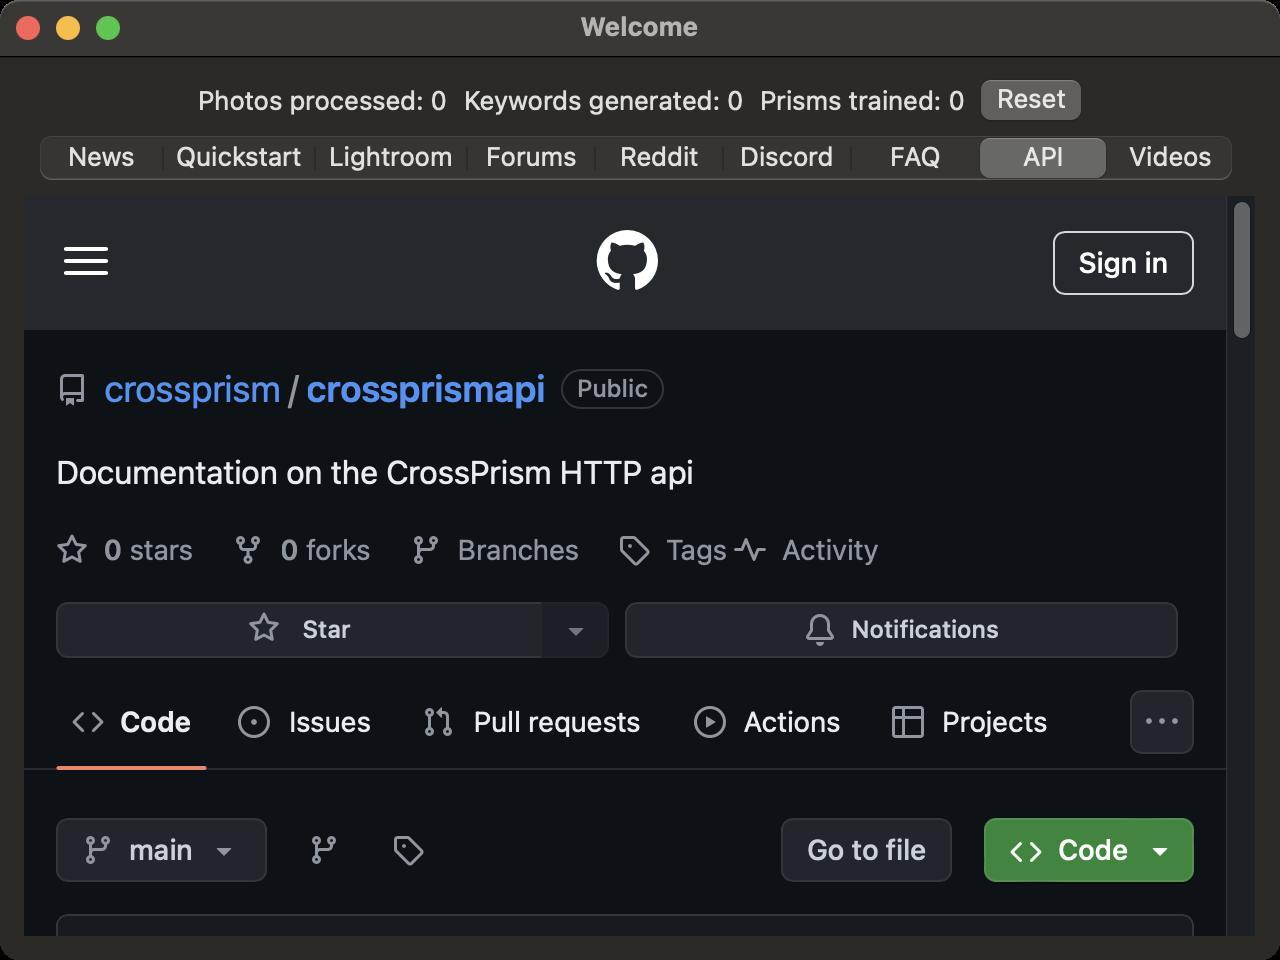
Accessibility tree:
{"name": "Welcome", "role": "AXWindow", "description": null, "role_description": "standard window", "value": null, "position": "544.00;295.00", "size": "640;480", "children": [{"name": null, "role": "AXGroup", "description": null, "role_description": "group", "value": null, "position": "0.00;0.00", "size": "640;480", "children": [{"name": null, "role": "AXStaticText", "description": null, "role_description": "text", "value": "Photos processed: 0", "position": "99.00;42.00", "size": "125;16", "children": []}, {"name": null, "role": "AXStaticText", "description": null, "role_description": "text", "value": "Keywords generated: 0", "position": "232.00;42.00", "size": "140;16", "children": []}, {"name": null, "role": "AXStaticText", "description": null, "role_description": "text", "value": "Prisms trained: 0", "position": "380.00;42.00", "size": "102;16", "children": []}, {"name": null, "role": "AXButton", "description": "Reset", "role_description": "button", "value": null, "position": "498.50;41.00", "size": "34;16", "children": []}, {"name": null, "role": "AXRadioGroup", "description": null, "role_description": "radio group", "value": "{\n    \"name\": null,\n    \"role\": \"AXRadioButton\",\n    \"description\": \"API\",\n    \"role_description\": \"radio button\",\n    \"value\": 1,\n    \"position\": \"490.00;67.00\",\n    \"size\": \"64;24\",\n    \"children\": []\n}", "position": "20.00;68.00", "size": "600;22", "children": [{"name": null, "role": "AXRadioButton", "description": "News", "role_description": "radio button", "value": 0, "position": "18.00;67.00", "size": "64;24", "children": []}, {"name": null, "role": "AXRadioButton", "description": "Quickstart", "role_description": "radio button", "value": 0, "position": "82.00;67.00", "size": "76;24", "children": []}, {"name": null, "role": "AXRadioButton", "description": "Lightroom", "role_description": "radio button", "value": 0, "position": "158.00;67.00", "size": "76;24", "children": []}, {"name": null, "role": "AXRadioButton", "description": "Forums", "role_description": "radio button", "value": 0, "position": "234.00;67.00", "size": "64;24", "children": []}, {"name": null, "role": "AXRadioButton", "description": "Reddit", "role_description": "radio button", "value": 0, "position": "298.00;67.00", "size": "64;24", "children": []}, {"name": null, "role": "AXRadioButton", "description": "Discord", "role_description": "radio button", "value": 0, "position": "362.00;67.00", "size": "64;24", "children": []}, {"name": null, "role": "AXRadioButton", "description": "FAQ", "role_description": "radio button", "value": 0, "position": "426.00;67.00", "size": "64;24", "children": []}, {"name": null, "role": "AXRadioButton", "description": "API", "role_description": "radio button", "value": 1, "position": "490.00;67.00", "size": "64;24", "children": []}, {"name": null, "role": "AXRadioButton", "description": "Videos", "role_description": "radio button", "value": 0, "position": "554.00;67.00", "size": "64;24", "children": []}]}, {"name": null, "role": "AXGroup", "description": null, "role_description": "group", "value": null, "position": "12.00;98.00", "size": "616;370", "children": [{"name": null, "role": "AXGroup", "description": null, "role_description": "group", "value": null, "position": "12.00;98.00", "size": "616;370", "children": [{"name": "", "role": "AXScrollArea", "description": "", "role_description": "scroll area", "value": "", "position": "12.00;98.00", "size": "616;370", "children": [{"name": "", "role": "AXWebArea", "description": "GitHub - crossprism/crossprismapi: Documentation on the CrossPrism HTTP api", "role_description": "HTML content", "value": "", "position": "12.00;98.00", "size": "601;1915", "children": [{"name": "Skip_to_content", "role": "AXLink", "description": "", "role_description": "link", "value": "", "position": "12.00;98.00", "size": "1;1", "children": [{"name": "", "role": "AXStaticText", "description": "", "role_description": "text", "value": "Skip to content", "position": "12.00;100.00", "size": "9;269", "children": []}]}, {"name": "", "role": "AXGroup", "description": "", "role_description": "group", "value": "", "position": "12.00;98.00", "size": "0;0", "children": []}, {"name": "", "role": "AXGroup", "description": "", "role_description": "banner", "value": "", "position": "0.00;98.00", "size": "613;370", "children": [{"name": "Navigation_Menu", "role": "AXHeading", "description": "", "role_description": "heading", "value": 2, "position": "12.00;114.00", "size": "1;1", "children": [{"name": "", "role": "AXStaticText", "description": "", "role_description": "text", "value": "Navigation Menu", "position": "12.00;118.00", "size": "118;64", "children": []}]}, {"name": "", "role": "AXGroup", "description": "", "role_description": "group", "value": "", "position": "28.00;115.00", "size": "269;33", "children": [{"name": "", "role": "AXButton", "description": "Toggle navigation", "role_description": "button", "value": "", "position": "28.00;115.00", "size": "30;31", "children": []}]}, {"name": "", "role": "AXLink", "description": "Homepage", "role_description": "link", "value": "", "position": "296.00;114.00", "size": "33;35", "children": []}, {"name": "", "role": "AXGroup", "description": "", "role_description": "group", "value": "", "position": "328.00;115.00", "size": "269;33", "children": [{"name": "Sign_in", "role": "AXLink", "description": "", "role_description": "link", "value": "", "position": "526.00;115.00", "size": "71;33", "children": [{"name": "", "role": "AXStaticText", "description": "", "role_description": "text", "value": "Sign in", "position": "539.00;122.00", "size": "45;18", "children": []}]}]}]}, {"name": "", "role": "AXGroup", "description": "", "role_description": "group", "value": "", "position": "12.00;165.00", "size": "1;1", "children": []}, {"name": "", "role": "AXGroup", "description": "", "role_description": "group", "value": "", "position": "12.00;98.00", "size": "0;0", "children": []}, {"name": "", "role": "AXGroup", "description": "", "role_description": "main", "value": "", "position": "12.00;165.00", "size": "601;1690", "children": [{"name": "crossprism", "role": "AXLink", "description": "", "role_description": "link", "value": "", "position": "52.00;184.00", "size": "89;21", "children": [{"name": "", "role": "AXStaticText", "description": "", "role_description": "text", "value": "crossprism", "position": "52.00;184.00", "size": "89;21", "children": []}]}, {"name": "", "role": "AXStaticText", "description": "", "role_description": "text", "value": "/", "position": "144.00;184.00", "size": "6;21", "children": []}, {"name": "crossprismapi", "role": "AXLink", "description": "", "role_description": "link", "value": "", "position": "153.00;184.00", "size": "120;21", "children": [{"name": "", "role": "AXStaticText", "description": "", "role_description": "text", "value": "crossprismapi", "position": "153.00;184.00", "size": "120;21", "children": []}]}, {"name": "", "role": "AXStaticText", "description": "", "role_description": "text", "value": "Public", "position": "288.00;186.00", "size": "37;16", "children": []}, {"name": "", "role": "AXGroup", "description": "", "role_description": "group", "value": "", "position": "12.00;98.00", "size": "0;0", "children": []}, {"name": "", "role": "AXGroup", "description": "", "role_description": "group", "value": "", "position": "28.00;224.00", "size": "569;24", "children": [{"name": "", "role": "AXStaticText", "description": "", "role_description": "text", "value": "Documentation on the CrossPrism HTTP api", "position": "28.00;227.00", "size": "319;18", "children": []}]}, {"name": "", "role": "AXGroup", "description": "", "role_description": "group", "value": "", "position": "28.00;264.00", "size": "569;21", "children": [{"name": "0_stars", "role": "AXLink", "description": "", "role_description": "link", "value": "", "position": "28.00;266.00", "size": "73;17", "children": [{"name": "", "role": "AXStaticText", "description": "", "role_description": "text", "value": "0", "position": "51.00;266.00", "size": "10;17", "children": []}, {"name": "", "role": "AXStaticText", "description": "", "role_description": "text", "value": " stars ", "position": "60.00;266.00", "size": "41;17", "children": []}]}, {"name": "0_forks", "role": "AXLink", "description": "", "role_description": "link", "value": "", "position": "116.00;266.00", "size": "73;17", "children": [{"name": "", "role": "AXStaticText", "description": "", "role_description": "text", "value": "0", "position": "140.00;266.00", "size": "10;17", "children": []}, {"name": "", "role": "AXStaticText", "description": "", "role_description": "text", "value": " forks ", "position": "149.00;266.00", "size": "41;17", "children": []}]}, {"name": "Branches", "role": "AXLink", "description": "", "role_description": "link", "value": "", "position": "205.00;264.00", "size": "85;21", "children": [{"name": "", "role": "AXStaticText", "description": "", "role_description": "text", "value": "Branches", "position": "228.00;266.00", "size": "62;17", "children": []}]}, {"name": "Tags", "role": "AXLink", "description": "", "role_description": "link", "value": "", "position": "309.00;264.00", "size": "55;21", "children": [{"name": "", "role": "AXStaticText", "description": "", "role_description": "text", "value": "Tags", "position": "333.00;266.00", "size": "31;17", "children": []}]}, {"name": "Activity", "role": "AXLink", "description": "", "role_description": "link", "value": "", "position": "367.00;264.00", "size": "73;21", "children": [{"name": "", "role": "AXStaticText", "description": "", "role_description": "text", "value": "Activity", "position": "391.00;266.00", "size": "49;17", "children": []}]}]}, {"name": "", "role": "AXLink", "description": "You must be signed in to star a repository", "role_description": "link", "value": "", "position": "28.00;301.00", "size": "243;28", "children": [{"name": "", "role": "AXStaticText", "description": "", "role_description": "text", "value": " Star", "position": "148.00;307.00", "size": "28;15", "children": []}]}, {"name": "", "role": "AXButton", "description": "You must be signed in to add this repository to a list", "role_description": "button", "value": "", "position": "270.00;301.00", "size": "35;28", "children": []}, {"name": "", "role": "AXLink", "description": "You must be signed in to change notification settings", "role_description": "link", "value": "", "position": "312.00;301.00", "size": "277;28", "children": [{"name": "", "role": "AXStaticText", "description": "", "role_description": "text", "value": "Notifications", "position": "425.00;307.00", "size": "75;15", "children": []}]}, {"name": "", "role": "AXGroup", "description": "Repository", "role_description": "navigation", "value": "", "position": "12.00;337.00", "size": "601;48", "children": [{"name": "", "role": "AXList", "description": "", "role_description": "content list", "value": "", "position": "28.00;337.00", "size": "712;48", "children": [{"name": "", "role": "AXGroup", "description": "", "role_description": "group", "value": "", "position": "28.00;337.00", "size": "76;48", "children": [{"name": "Code", "role": "AXLink", "description": "", "role_description": "link", "value": "", "position": "28.00;337.00", "size": "76;48", "children": [{"name": "", "role": "AXStaticText", "description": "", "role_description": "text", "value": "Code", "position": "60.00;352.00", "size": "36;17", "children": []}]}]}, {"name": "", "role": "AXGroup", "description": "", "role_description": "group", "value": "", "position": "111.00;337.00", "size": "84;48", "children": [{"name": "Issues", "role": "AXLink", "description": "", "role_description": "link", "value": "", "position": "111.00;337.00", "size": "84;48", "children": [{"name": "", "role": "AXStaticText", "description": "", "role_description": "text", "value": "Issues", "position": "144.00;352.00", "size": "42;17", "children": []}]}]}, {"name": "", "role": "AXGroup", "description": "", "role_description": "group", "value": "", "position": "202.00;337.00", "size": "129;48", "children": [{"name": "Pull_requests", "role": "AXLink", "description": "", "role_description": "link", "value": "", "position": "202.00;337.00", "size": "129;48", "children": [{"name": "", "role": "AXStaticText", "description": "", "role_description": "text", "value": "Pull requests", "position": "236.00;352.00", "size": "85;17", "children": []}]}]}, {"name": "", "role": "AXGroup", "description": "", "role_description": "group", "value": "", "position": "338.00;337.00", "size": "92;48", "children": [{"name": "Actions", "role": "AXLink", "description": "", "role_description": "link", "value": "", "position": "338.00;337.00", "size": "92;48", "children": [{"name": "", "role": "AXStaticText", "description": "", "role_description": "text", "value": "Actions", "position": "371.00;352.00", "size": "50;17", "children": []}]}]}, {"name": "", "role": "AXGroup", "description": "", "role_description": "group", "value": "", "position": "437.00;337.00", "size": "97;48", "children": [{"name": "Projects", "role": "AXLink", "description": "", "role_description": "link", "value": "", "position": "437.00;337.00", "size": "97;48", "children": [{"name": "", "role": "AXStaticText", "description": "", "role_description": "text", "value": "Projects", "position": "471.00;352.00", "size": "53;17", "children": []}]}]}, {"name": "", "role": "AXGroup", "description": "", "role_description": "group", "value": "", "position": "541.00;337.00", "size": "97;48", "children": []}, {"name": "", "role": "AXGroup", "description": "", "role_description": "group", "value": "", "position": "645.00;337.00", "size": "95;48", "children": []}]}, {"name": "", "role": "AXPopUpButton", "description": "Additional navigation options", "role_description": "pop up button", "value": "", "position": "565.00;337.00", "size": "32;48", "children": []}]}, {"name": "crossprism/crossprismapi", "role": "AXHeading", "description": "", "role_description": "heading", "value": 1, "position": "12.00;385.00", "size": "1;1", "children": [{"name": "", "role": "AXStaticText", "description": "", "role_description": "text", "value": "crossprism/crossprismapi", "position": "12.00;390.00", "size": "376;38", "children": []}]}, {"name": "", "role": "AXPopUpButton", "description": "main branch", "role_description": "pop up button", "value": "", "position": "28.00;409.00", "size": "106;32", "children": []}, {"name": "", "role": "AXLink", "description": "Go to Branches page", "role_description": "link", "value": "", "position": "141.00;409.00", "size": "43;32", "children": []}, {"name": "", "role": "AXLink", "description": "Go to Tags page", "role_description": "link", "value": "", "position": "183.00;409.00", "size": "43;32", "children": []}, {"name": "Go_to_file", "role": "AXButton", "description": "", "role_description": "button", "value": "", "position": "390.00;409.00", "size": "87;32", "children": []}, {"name": "", "role": "AXGroup", "description": "", "role_description": "group", "value": "", "position": "12.00;98.00", "size": "0;0", "children": []}, {"name": "Code", "role": "AXPopUpButton", "description": "", "role_description": "pop up button", "value": "", "position": "492.00;409.00", "size": "106;32", "children": []}, {"name": "Folders_and_files", "role": "AXHeading", "description": "", "role_description": "heading", "value": 2, "position": "28.00;457.00", "size": "1;1", "children": [{"name": "", "role": "AXStaticText", "description": "", "role_description": "text", "value": "Folders and files", "position": "28.00;462.00", "size": "108;134", "children": []}]}, {"name": "", "role": "AXTable", "description": "Folders and files", "role_description": "table", "value": "", "position": "28.00;457.00", "size": "569;177", "children": [{"name": "", "role": "AXRow", "description": "", "role_description": "row", "value": "", "position": "12.00;98.00", "size": "0;0", "children": [{"name": "", "role": "AXCell", "description": "", "role_description": "cell", "value": "", "position": "12.00;98.00", "size": "0;0", "children": [{"name": "", "role": "AXStaticText", "description": "", "role_description": "text", "value": "Name", "position": "12.00;98.00", "size": "0;0", "children": []}]}, {"name": "", "role": "AXCell", "description": "", "role_description": "cell", "value": "", "position": "12.00;98.00", "size": "0;0", "children": [{"name": "", "role": "AXGroup", "description": "", "role_description": "group", "value": "", "position": "12.00;98.00", "size": "0;0", "children": [{"name": "", "role": "AXStaticText", "description": "", "role_description": "text", "value": "Last commit message", "position": "12.00;98.00", "size": "0;0", "children": []}]}]}, {"name": "", "role": "AXCell", "description": "", "role_description": "cell", "value": "", "position": "12.00;98.00", "size": "0;0", "children": [{"name": "", "role": "AXGroup", "description": "", "role_description": "group", "value": "", "position": "12.00;98.00", "size": "0;0", "children": [{"name": "", "role": "AXStaticText", "description": "", "role_description": "text", "value": "Last commit date", "position": "12.00;98.00", "size": "0;0", "children": []}]}]}]}, {"name": "", "role": "AXRow", "description": "", "role_description": "row", "value": "", "position": "29.00;458.00", "size": "567;52", "children": [{"name": "", "role": "AXCell", "description": "", "role_description": "cell", "value": "", "position": "29.00;458.00", "size": "567;52", "children": [{"name": "Latest_commit", "role": "AXHeading", "description": "", "role_description": "heading", "value": 2, "position": "41.00;483.00", "size": "1;2", "children": [{"name": "", "role": "AXStaticText", "description": "", "role_description": "text", "value": "Latest commit", "position": "41.00;488.00", "size": "110;87", "children": []}]}, {"name": "eshiehz", "role": "AXLink", "description": "", "role_description": "link", "value": "", "position": "41.00;473.00", "size": "29;23", "children": [{"name": "", "role": "AXImage", "description": "eshiehz", "role_description": "image", "value": "", "position": "42.00;475.00", "size": "20;21", "children": []}]}, {"name": "", "role": "AXLink", "description": "commits by eshiehz", "role_description": "link", "value": "", "position": "70.00;473.00", "size": "52;22", "children": [{"name": "", "role": "AXStaticText", "description": "", "role_description": "text", "value": "eshiehz", "position": "70.00;475.00", "size": "53;18", "children": []}]}, {"name": "Update_README.md", "role": "AXLink", "description": "", "role_description": "link", "value": "", "position": "130.00;475.00", "size": "133;18", "children": [{"name": "", "role": "AXStaticText", "description": "", "role_description": "text", "value": "Update README.md", "position": "130.00;475.00", "size": "133;18", "children": []}]}, {"name": "", "role": "AXLink", "description": "Commit 2292645", "role_description": "link", "value": "", "position": "401.00;475.00", "size": "53;18", "children": [{"name": "", "role": "AXStaticText", "description": "", "role_description": "text", "value": "2292645", "position": "401.00;476.00", "size": "54;15", "children": []}]}, {"name": "", "role": "AXStaticText", "description": "", "role_description": "text", "value": " · ", "position": "454.00;476.00", "size": "11;15", "children": []}, {"name": "", "role": "AXStaticText", "description": "", "role_description": "text", "value": "9 months ago", "position": "464.00;476.00", "size": "78;15", "children": []}, {"name": "History", "role": "AXHeading", "description": "", "role_description": "heading", "value": 2, "position": "550.00;470.00", "size": "1;1", "children": [{"name": "", "role": "AXStaticText", "description": "", "role_description": "text", "value": "History", "position": "550.00;475.00", "size": "106;38", "children": []}]}, {"name": "", "role": "AXGroup", "description": "4 Commits", "role_description": "tooltip", "value": "", "position": "550.00;470.00", "size": "34;28", "children": [{"name": "", "role": "AXLink", "description": "", "role_description": "link", "value": "", "position": "550.00;470.00", "size": "34;28", "children": []}]}]}]}, {"name": "", "role": "AXRow", "description": "", "role_description": "row", "value": "", "position": "29.00;510.00", "size": "567;41", "children": [{"name": "", "role": "AXCell", "description": "", "role_description": "cell", "value": "", "position": "29.00;510.00", "size": "227;41", "children": [{"name": "", "role": "AXGroup", "description": "", "role_description": "group", "value": "", "position": "71.00;520.00", "size": "82;22", "children": [{"name": "", "role": "AXGroup", "description": "", "role_description": "group", "value": "", "position": "71.00;520.00", "size": "82;22", "children": [{"name": "", "role": "AXLink", "description": "README.md, (File)", "role_description": "link", "value": "", "position": "71.00;522.00", "size": "82;18", "children": [{"name": "", "role": "AXStaticText", "description": "", "role_description": "text", "value": "README.md", "position": "71.00;522.00", "size": "82;18", "children": []}]}]}]}]}, {"name": "", "role": "AXCell", "description": "", "role_description": "cell", "value": "", "position": "255.00;510.00", "size": "205;41", "children": [{"name": "", "role": "AXGroup", "description": "", "role_description": "group", "value": "", "position": "271.00;520.00", "size": "189;22", "children": [{"name": "Update_README.md", "role": "AXLink", "description": "", "role_description": "link", "value": "", "position": "271.00;522.00", "size": "134;18", "children": [{"name": "", "role": "AXStaticText", "description": "", "role_description": "text", "value": "Update README.md", "position": "271.00;522.00", "size": "134;18", "children": []}]}]}]}, {"name": "", "role": "AXCell", "description": "", "role_description": "cell", "value": "", "position": "460.00;510.00", "size": "136;41", "children": [{"name": "", "role": "AXGroup", "description": "", "role_description": "group", "value": "", "position": "476.00;520.00", "size": "120;22", "children": [{"name": "", "role": "AXStaticText", "description": "", "role_description": "text", "value": "9 months ago", "position": "491.00;522.00", "size": "89;18", "children": []}]}]}]}, {"name": "", "role": "AXRow", "description": "", "role_description": "row", "value": "", "position": "29.00;551.00", "size": "567;41", "children": [{"name": "", "role": "AXCell", "description": "", "role_description": "cell", "value": "", "position": "29.00;551.00", "size": "227;41", "children": [{"name": "", "role": "AXGroup", "description": "", "role_description": "group", "value": "", "position": "71.00;561.00", "size": "66;22", "children": [{"name": "", "role": "AXGroup", "description": "", "role_description": "group", "value": "", "position": "71.00;561.00", "size": "66;22", "children": [{"name": "", "role": "AXLink", "description": "sample.py, (File)", "role_description": "link", "value": "", "position": "71.00;563.00", "size": "66;18", "children": [{"name": "", "role": "AXStaticText", "description": "", "role_description": "text", "value": "sample.py", "position": "71.00;563.00", "size": "66;18", "children": []}]}]}]}]}, {"name": "", "role": "AXCell", "description": "", "role_description": "cell", "value": "", "position": "255.00;551.00", "size": "205;41", "children": [{"name": "", "role": "AXGroup", "description": "", "role_description": "group", "value": "", "position": "271.00;561.00", "size": "189;22", "children": [{"name": "Add_sample_script", "role": "AXLink", "description": "", "role_description": "link", "value": "", "position": "271.00;563.00", "size": "118;18", "children": [{"name": "", "role": "AXStaticText", "description": "", "role_description": "text", "value": "Add sample script", "position": "271.00;563.00", "size": "118;18", "children": []}]}]}]}, {"name": "", "role": "AXCell", "description": "", "role_description": "cell", "value": "", "position": "460.00;551.00", "size": "136;41", "children": [{"name": "", "role": "AXGroup", "description": "", "role_description": "group", "value": "", "position": "476.00;561.00", "size": "120;22", "children": [{"name": "", "role": "AXStaticText", "description": "", "role_description": "text", "value": "9 months ago", "position": "491.00;563.00", "size": "89;18", "children": []}]}]}]}, {"name": "", "role": "AXRow", "description": "", "role_description": "row", "value": "", "position": "29.00;592.00", "size": "567;41", "children": [{"name": "", "role": "AXCell", "description": "", "role_description": "cell", "value": "", "position": "29.00;592.00", "size": "227;41", "children": [{"name": "", "role": "AXGroup", "description": "", "role_description": "group", "value": "", "position": "71.00;602.00", "size": "49;22", "children": [{"name": "", "role": "AXGroup", "description": "", "role_description": "group", "value": "", "position": "71.00;602.00", "size": "49;22", "children": [{"name": "", "role": "AXLink", "description": "test.jpg, (File)", "role_description": "link", "value": "", "position": "71.00;604.00", "size": "49;18", "children": [{"name": "", "role": "AXStaticText", "description": "", "role_description": "text", "value": "test.jpg", "position": "71.00;604.00", "size": "49;18", "children": []}]}]}]}]}, {"name": "", "role": "AXCell", "description": "", "role_description": "cell", "value": "", "position": "255.00;592.00", "size": "205;41", "children": [{"name": "", "role": "AXGroup", "description": "", "role_description": "group", "value": "", "position": "271.00;602.00", "size": "189;22", "children": [{"name": "Add_sample_script", "role": "AXLink", "description": "", "role_description": "link", "value": "", "position": "271.00;604.00", "size": "118;18", "children": [{"name": "", "role": "AXStaticText", "description": "", "role_description": "text", "value": "Add sample script", "position": "271.00;604.00", "size": "118;18", "children": []}]}]}]}, {"name": "", "role": "AXCell", "description": "", "role_description": "cell", "value": "", "position": "460.00;592.00", "size": "136;41", "children": [{"name": "", "role": "AXGroup", "description": "", "role_description": "group", "value": "", "position": "476.00;602.00", "size": "120;22", "children": [{"name": "", "role": "AXStaticText", "description": "", "role_description": "text", "value": "9 months ago", "position": "491.00;604.00", "size": "89;18", "children": []}]}]}]}, {"name": "", "role": "AXRow", "description": "", "role_description": "row", "value": "", "position": "29.00;458.00", "size": "567;10", "children": [{"name": "", "role": "AXCell", "description": "", "role_description": "cell", "value": "", "position": "29.00;458.00", "size": "567;10", "children": [{"name": "", "role": "AXGroup", "description": "", "role_description": "group", "value": "", "position": "29.00;458.00", "size": "567;10", "children": [{"name": "View_all_files", "role": "AXButton", "description": "", "role_description": "button", "value": "", "position": "29.00;458.00", "size": "567;10", "children": []}]}]}]}, {"name": "", "role": "AXColumn", "description": "", "role_description": "column", "value": "", "position": "29.00;458.00", "size": "567;175", "children": [{"name": "", "role": "AXCell", "description": "", "role_description": "cell", "value": "", "position": "12.00;98.00", "size": "0;0", "children": [{"name": "", "role": "AXStaticText", "description": "", "role_description": "text", "value": "Name", "position": "12.00;98.00", "size": "0;0", "children": []}]}, {"name": "", "role": "AXCell", "description": "", "role_description": "cell", "value": "", "position": "29.00;458.00", "size": "567;52", "children": [{"name": "Latest_commit", "role": "AXHeading", "description": "", "role_description": "heading", "value": 2, "position": "41.00;483.00", "size": "1;2", "children": [{"name": "", "role": "AXStaticText", "description": "", "role_description": "text", "value": "Latest commit", "position": "41.00;488.00", "size": "110;87", "children": []}]}, {"name": "eshiehz", "role": "AXLink", "description": "", "role_description": "link", "value": "", "position": "41.00;473.00", "size": "29;23", "children": [{"name": "", "role": "AXImage", "description": "eshiehz", "role_description": "image", "value": "", "position": "42.00;475.00", "size": "20;21", "children": []}]}, {"name": "", "role": "AXLink", "description": "commits by eshiehz", "role_description": "link", "value": "", "position": "70.00;473.00", "size": "52;22", "children": [{"name": "", "role": "AXStaticText", "description": "", "role_description": "text", "value": "eshiehz", "position": "70.00;475.00", "size": "53;18", "children": []}]}, {"name": "Update_README.md", "role": "AXLink", "description": "", "role_description": "link", "value": "", "position": "130.00;475.00", "size": "133;18", "children": [{"name": "", "role": "AXStaticText", "description": "", "role_description": "text", "value": "Update README.md", "position": "130.00;475.00", "size": "133;18", "children": []}]}, {"name": "", "role": "AXLink", "description": "Commit 2292645", "role_description": "link", "value": "", "position": "401.00;475.00", "size": "53;18", "children": [{"name": "", "role": "AXStaticText", "description": "", "role_description": "text", "value": "2292645", "position": "401.00;476.00", "size": "54;15", "children": []}]}, {"name": "", "role": "AXStaticText", "description": "", "role_description": "text", "value": " · ", "position": "454.00;476.00", "size": "11;15", "children": []}, {"name": "", "role": "AXStaticText", "description": "", "role_description": "text", "value": "9 months ago", "position": "464.00;476.00", "size": "78;15", "children": []}, {"name": "History", "role": "AXHeading", "description": "", "role_description": "heading", "value": 2, "position": "550.00;470.00", "size": "1;1", "children": [{"name": "", "role": "AXStaticText", "description": "", "role_description": "text", "value": "History", "position": "550.00;475.00", "size": "106;38", "children": []}]}, {"name": "", "role": "AXGroup", "description": "4 Commits", "role_description": "tooltip", "value": "", "position": "550.00;470.00", "size": "34;28", "children": [{"name": "", "role": "AXLink", "description": "", "role_description": "link", "value": "", "position": "550.00;470.00", "size": "34;28", "children": []}]}]}, {"name": "", "role": "AXCell", "description": "", "role_description": "cell", "value": "", "position": "29.00;510.00", "size": "227;41", "children": [{"name": "", "role": "AXGroup", "description": "", "role_description": "group", "value": "", "position": "71.00;520.00", "size": "82;22", "children": [{"name": "", "role": "AXGroup", "description": "", "role_description": "group", "value": "", "position": "71.00;520.00", "size": "82;22", "children": [{"name": "", "role": "AXLink", "description": "README.md, (File)", "role_description": "link", "value": "", "position": "71.00;522.00", "size": "82;18", "children": [{"name": "", "role": "AXStaticText", "description": "", "role_description": "text", "value": "README.md", "position": "71.00;522.00", "size": "82;18", "children": []}]}]}]}]}, {"name": "", "role": "AXCell", "description": "", "role_description": "cell", "value": "", "position": "29.00;551.00", "size": "227;41", "children": [{"name": "", "role": "AXGroup", "description": "", "role_description": "group", "value": "", "position": "71.00;561.00", "size": "66;22", "children": [{"name": "", "role": "AXGroup", "description": "", "role_description": "group", "value": "", "position": "71.00;561.00", "size": "66;22", "children": [{"name": "", "role": "AXLink", "description": "sample.py, (File)", "role_description": "link", "value": "", "position": "71.00;563.00", "size": "66;18", "children": [{"name": "", "role": "AXStaticText", "description": "", "role_description": "text", "value": "sample.py", "position": "71.00;563.00", "size": "66;18", "children": []}]}]}]}]}, {"name": "", "role": "AXCell", "description": "", "role_description": "cell", "value": "", "position": "29.00;592.00", "size": "227;41", "children": [{"name": "", "role": "AXGroup", "description": "", "role_description": "group", "value": "", "position": "71.00;602.00", "size": "49;22", "children": [{"name": "", "role": "AXGroup", "description": "", "role_description": "group", "value": "", "position": "71.00;602.00", "size": "49;22", "children": [{"name": "", "role": "AXLink", "description": "test.jpg, (File)", "role_description": "link", "value": "", "position": "71.00;604.00", "size": "49;18", "children": [{"name": "", "role": "AXStaticText", "description": "", "role_description": "text", "value": "test.jpg", "position": "71.00;604.00", "size": "49;18", "children": []}]}]}]}]}, {"name": "", "role": "AXCell", "description": "", "role_description": "cell", "value": "", "position": "29.00;458.00", "size": "567;10", "children": [{"name": "", "role": "AXGroup", "description": "", "role_description": "group", "value": "", "position": "29.00;458.00", "size": "567;10", "children": [{"name": "View_all_files", "role": "AXButton", "description": "", "role_description": "button", "value": "", "position": "29.00;458.00", "size": "567;10", "children": []}]}]}]}, {"name": "", "role": "AXColumn", "description": "", "role_description": "column", "value": "", "position": "29.00;458.00", "size": "567;175", "children": [{"name": "", "role": "AXCell", "description": "", "role_description": "cell", "value": "", "position": "12.00;98.00", "size": "0;0", "children": [{"name": "", "role": "AXGroup", "description": "", "role_description": "group", "value": "", "position": "12.00;98.00", "size": "0;0", "children": [{"name": "", "role": "AXStaticText", "description": "", "role_description": "text", "value": "Last commit message", "position": "12.00;98.00", "size": "0;0", "children": []}]}]}, {"name": "", "role": "AXCell", "description": "", "role_description": "cell", "value": "", "position": "29.00;458.00", "size": "567;52", "children": [{"name": "Latest_commit", "role": "AXHeading", "description": "", "role_description": "heading", "value": 2, "position": "41.00;483.00", "size": "1;2", "children": [{"name": "", "role": "AXStaticText", "description": "", "role_description": "text", "value": "Latest commit", "position": "41.00;488.00", "size": "110;87", "children": []}]}, {"name": "eshiehz", "role": "AXLink", "description": "", "role_description": "link", "value": "", "position": "41.00;473.00", "size": "29;23", "children": [{"name": "", "role": "AXImage", "description": "eshiehz", "role_description": "image", "value": "", "position": "42.00;475.00", "size": "20;21", "children": []}]}, {"name": "", "role": "AXLink", "description": "commits by eshiehz", "role_description": "link", "value": "", "position": "70.00;473.00", "size": "52;22", "children": [{"name": "", "role": "AXStaticText", "description": "", "role_description": "text", "value": "eshiehz", "position": "70.00;475.00", "size": "53;18", "children": []}]}, {"name": "Update_README.md", "role": "AXLink", "description": "", "role_description": "link", "value": "", "position": "130.00;475.00", "size": "133;18", "children": [{"name": "", "role": "AXStaticText", "description": "", "role_description": "text", "value": "Update README.md", "position": "130.00;475.00", "size": "133;18", "children": []}]}, {"name": "", "role": "AXLink", "description": "Commit 2292645", "role_description": "link", "value": "", "position": "401.00;475.00", "size": "53;18", "children": [{"name": "", "role": "AXStaticText", "description": "", "role_description": "text", "value": "2292645", "position": "401.00;476.00", "size": "54;15", "children": []}]}, {"name": "", "role": "AXStaticText", "description": "", "role_description": "text", "value": " · ", "position": "454.00;476.00", "size": "11;15", "children": []}, {"name": "", "role": "AXStaticText", "description": "", "role_description": "text", "value": "9 months ago", "position": "464.00;476.00", "size": "78;15", "children": []}, {"name": "History", "role": "AXHeading", "description": "", "role_description": "heading", "value": 2, "position": "550.00;470.00", "size": "1;1", "children": [{"name": "", "role": "AXStaticText", "description": "", "role_description": "text", "value": "History", "position": "550.00;475.00", "size": "106;38", "children": []}]}, {"name": "", "role": "AXGroup", "description": "4 Commits", "role_description": "tooltip", "value": "", "position": "550.00;470.00", "size": "34;28", "children": [{"name": "", "role": "AXLink", "description": "", "role_description": "link", "value": "", "position": "550.00;470.00", "size": "34;28", "children": []}]}]}, {"name": "", "role": "AXCell", "description": "", "role_description": "cell", "value": "", "position": "255.00;510.00", "size": "205;41", "children": [{"name": "", "role": "AXGroup", "description": "", "role_description": "group", "value": "", "position": "271.00;520.00", "size": "189;22", "children": [{"name": "Update_README.md", "role": "AXLink", "description": "", "role_description": "link", "value": "", "position": "271.00;522.00", "size": "134;18", "children": [{"name": "", "role": "AXStaticText", "description": "", "role_description": "text", "value": "Update README.md", "position": "271.00;522.00", "size": "134;18", "children": []}]}]}]}, {"name": "", "role": "AXCell", "description": "", "role_description": "cell", "value": "", "position": "255.00;551.00", "size": "205;41", "children": [{"name": "", "role": "AXGroup", "description": "", "role_description": "group", "value": "", "position": "271.00;561.00", "size": "189;22", "children": [{"name": "Add_sample_script", "role": "AXLink", "description": "", "role_description": "link", "value": "", "position": "271.00;563.00", "size": "118;18", "children": [{"name": "", "role": "AXStaticText", "description": "", "role_description": "text", "value": "Add sample script", "position": "271.00;563.00", "size": "118;18", "children": []}]}]}]}, {"name": "", "role": "AXCell", "description": "", "role_description": "cell", "value": "", "position": "255.00;592.00", "size": "205;41", "children": [{"name": "", "role": "AXGroup", "description": "", "role_description": "group", "value": "", "position": "271.00;602.00", "size": "189;22", "children": [{"name": "Add_sample_script", "role": "AXLink", "description": "", "role_description": "link", "value": "", "position": "271.00;604.00", "size": "118;18", "children": [{"name": "", "role": "AXStaticText", "description": "", "role_description": "text", "value": "Add sample script", "position": "271.00;604.00", "size": "118;18", "children": []}]}]}]}, {"name": "", "role": "AXCell", "description": "", "role_description": "cell", "value": "", "position": "29.00;458.00", "size": "567;10", "children": [{"name": "", "role": "AXGroup", "description": "", "role_description": "group", "value": "", "position": "29.00;458.00", "size": "567;10", "children": [{"name": "View_all_files", "role": "AXButton", "description": "", "role_description": "button", "value": "", "position": "29.00;458.00", "size": "567;10", "children": []}]}]}]}, {"name": "", "role": "AXColumn", "description": "", "role_description": "column", "value": "", "position": "29.00;458.00", "size": "567;175", "children": [{"name": "", "role": "AXCell", "description": "", "role_description": "cell", "value": "", "position": "12.00;98.00", "size": "0;0", "children": [{"name": "", "role": "AXGroup", "description": "", "role_description": "group", "value": "", "position": "12.00;98.00", "size": "0;0", "children": [{"name": "", "role": "AXStaticText", "description": "", "role_description": "text", "value": "Last commit date", "position": "12.00;98.00", "size": "0;0", "children": []}]}]}, {"name": "", "role": "AXCell", "description": "", "role_description": "cell", "value": "", "position": "29.00;458.00", "size": "567;52", "children": [{"name": "Latest_commit", "role": "AXHeading", "description": "", "role_description": "heading", "value": 2, "position": "41.00;483.00", "size": "1;2", "children": [{"name": "", "role": "AXStaticText", "description": "", "role_description": "text", "value": "Latest commit", "position": "41.00;488.00", "size": "110;87", "children": []}]}, {"name": "eshiehz", "role": "AXLink", "description": "", "role_description": "link", "value": "", "position": "41.00;473.00", "size": "29;23", "children": [{"name": "", "role": "AXImage", "description": "eshiehz", "role_description": "image", "value": "", "position": "42.00;475.00", "size": "20;21", "children": []}]}, {"name": "", "role": "AXLink", "description": "commits by eshiehz", "role_description": "link", "value": "", "position": "70.00;473.00", "size": "52;22", "children": [{"name": "", "role": "AXStaticText", "description": "", "role_description": "text", "value": "eshiehz", "position": "70.00;475.00", "size": "53;18", "children": []}]}, {"name": "Update_README.md", "role": "AXLink", "description": "", "role_description": "link", "value": "", "position": "130.00;475.00", "size": "133;18", "children": [{"name": "", "role": "AXStaticText", "description": "", "role_description": "text", "value": "Update README.md", "position": "130.00;475.00", "size": "133;18", "children": []}]}, {"name": "", "role": "AXLink", "description": "Commit 2292645", "role_description": "link", "value": "", "position": "401.00;475.00", "size": "53;18", "children": [{"name": "", "role": "AXStaticText", "description": "", "role_description": "text", "value": "2292645", "position": "401.00;476.00", "size": "54;15", "children": []}]}, {"name": "", "role": "AXStaticText", "description": "", "role_description": "text", "value": " · ", "position": "454.00;476.00", "size": "11;15", "children": []}, {"name": "", "role": "AXStaticText", "description": "", "role_description": "text", "value": "9 months ago", "position": "464.00;476.00", "size": "78;15", "children": []}, {"name": "History", "role": "AXHeading", "description": "", "role_description": "heading", "value": 2, "position": "550.00;470.00", "size": "1;1", "children": [{"name": "", "role": "AXStaticText", "description": "", "role_description": "text", "value": "History", "position": "550.00;475.00", "size": "106;38", "children": []}]}, {"name": "", "role": "AXGroup", "description": "4 Commits", "role_description": "tooltip", "value": "", "position": "550.00;470.00", "size": "34;28", "children": [{"name": "", "role": "AXLink", "description": "", "role_description": "link", "value": "", "position": "550.00;470.00", "size": "34;28", "children": []}]}]}, {"name": "", "role": "AXCell", "description": "", "role_description": "cell", "value": "", "position": "460.00;510.00", "size": "136;41", "children": [{"name": "", "role": "AXGroup", "description": "", "role_description": "group", "value": "", "position": "476.00;520.00", "size": "120;22", "children": [{"name": "", "role": "AXStaticText", "description": "", "role_description": "text", "value": "9 months ago", "position": "491.00;522.00", "size": "89;18", "children": []}]}]}, {"name": "", "role": "AXCell", "description": "", "role_description": "cell", "value": "", "position": "460.00;551.00", "size": "136;41", "children": [{"name": "", "role": "AXGroup", "description": "", "role_description": "group", "value": "", "position": "476.00;561.00", "size": "120;22", "children": [{"name": "", "role": "AXStaticText", "description": "", "role_description": "text", "value": "9 months ago", "position": "491.00;563.00", "size": "89;18", "children": []}]}]}, {"name": "", "role": "AXCell", "description": "", "role_description": "cell", "value": "", "position": "460.00;592.00", "size": "136;41", "children": [{"name": "", "role": "AXGroup", "description": "", "role_description": "group", "value": "", "position": "476.00;602.00", "size": "120;22", "children": [{"name": "", "role": "AXStaticText", "description": "", "role_description": "text", "value": "9 months ago", "position": "491.00;604.00", "size": "89;18", "children": []}]}]}, {"name": "", "role": "AXCell", "description": "", "role_description": "cell", "value": "", "position": "29.00;458.00", "size": "567;10", "children": [{"name": "", "role": "AXGroup", "description": "", "role_description": "group", "value": "", "position": "29.00;458.00", "size": "567;10", "children": [{"name": "View_all_files", "role": "AXButton", "description": "", "role_description": "button", "value": "", "position": "29.00;458.00", "size": "567;10", "children": []}]}]}]}, {"name": "", "role": "AXGroup", "description": "", "role_description": "group", "value": "", "position": "12.00;98.00", "size": "0;0", "children": [{"name": "", "role": "AXCell", "description": "", "role_description": "cell", "value": "", "position": "12.00;98.00", "size": "0;0", "children": [{"name": "", "role": "AXStaticText", "description": "", "role_description": "text", "value": "Name", "position": "12.00;98.00", "size": "0;0", "children": []}]}, {"name": "", "role": "AXCell", "description": "", "role_description": "cell", "value": "", "position": "12.00;98.00", "size": "0;0", "children": [{"name": "", "role": "AXGroup", "description": "", "role_description": "group", "value": "", "position": "12.00;98.00", "size": "0;0", "children": [{"name": "", "role": "AXStaticText", "description": "", "role_description": "text", "value": "Last commit message", "position": "12.00;98.00", "size": "0;0", "children": []}]}]}, {"name": "", "role": "AXCell", "description": "", "role_description": "cell", "value": "", "position": "12.00;98.00", "size": "0;0", "children": [{"name": "", "role": "AXGroup", "description": "", "role_description": "group", "value": "", "position": "12.00;98.00", "size": "0;0", "children": [{"name": "", "role": "AXStaticText", "description": "", "role_description": "text", "value": "Last commit date", "position": "12.00;98.00", "size": "0;0", "children": []}]}]}]}]}, {"name": "Repository_files_navigation", "role": "AXHeading", "description": "", "role_description": "heading", "value": 2, "position": "28.00;674.00", "size": "1;2", "children": [{"name": "", "role": "AXStaticText", "description": "", "role_description": "text", "value": "Repository files navigation", "position": "28.00;678.00", "size": "288;29", "children": []}]}, {"name": "", "role": "AXGroup", "description": "Repository files", "role_description": "navigation", "value": "", "position": "29.00;651.00", "size": "525;48", "children": [{"name": "", "role": "AXList", "description": "", "role_description": "content list", "value": "", "position": "37.00;659.00", "size": "99;40", "children": [{"name": "", "role": "AXGroup", "description": "", "role_description": "group", "value": "", "position": "37.00;659.00", "size": "99;40", "children": [{"name": "README", "role": "AXLink", "description": "", "role_description": "link", "value": "", "position": "37.00;659.00", "size": "99;40", "children": [{"name": "", "role": "AXStaticText", "description": "", "role_description": "text", "value": "README", "position": "69.00;666.00", "size": "59;18", "children": []}]}]}]}]}, {"name": "", "role": "AXPopUpButton", "description": "Outline", "role_description": "pop up button", "value": "", "position": "554.00;659.00", "size": "34;32", "children": []}, {"name": "", "role": "AXGroup", "description": "", "role_description": "article", "value": "", "position": "33.00;732.00", "size": "531;713", "children": [{"name": "CrossPrism_API", "role": "AXHeading", "description": "", "role_description": "heading", "value": 1, "position": "61.00;732.00", "size": "503;51", "children": [{"name": "", "role": "AXStaticText", "description": "", "role_description": "text", "value": "CrossPrism API", "position": "61.00;733.00", "size": "225;38", "children": []}]}, {"name": "", "role": "AXLink", "description": "Permalink: CrossPrism API", "role_description": "link", "value": "", "position": "33.00;738.00", "size": "28;29", "children": []}, {"name": "", "role": "AXGroup", "description": "", "role_description": "group", "value": "", "position": "61.00;798.00", "size": "503;145", "children": [{"name": "", "role": "AXStaticText", "description": "", "role_description": "text", "value": "Note: The API is not meant to be exposed to external, or untrusted users. It's a single threaded, non-security hardened interface for single, trusted users.", "position": "61.00;801.00", "size": "479;67", "children": []}, {"name": "", "role": "AXStaticText", "description": "", "role_description": "text", "value": "The main app: ", "position": "61.00;873.00", "size": "107;19", "children": []}, {"name": "https://apps.apple.com/us/app/crossprism-photo-keywords/id1638429352?mt=12", "role": "AXLink", "description": "", "role_description": "link", "value": "", "position": "61.00;873.00", "size": "469;43", "children": [{"name": "", "role": "AXStaticText", "description": "", "role_description": "text", "value": "https://apps.apple.com/us/app/crossprism-photo-keywords/id1638429352?mt=12", "position": "61.00;873.00", "size": "469;43", "children": []}]}, {"name": "", "role": "AXStaticText", "description": "", "role_description": "text", "value": "Also see the LR plugin: ", "position": "61.00;921.00", "size": "170;19", "children": []}, {"name": "https://github.com/crossprism/lrplugin", "role": "AXLink", "description": "", "role_description": "link", "value": "", "position": "230.00;921.00", "size": "276;19", "children": [{"name": "", "role": "AXStaticText", "description": "", "role_description": "text", "value": "https://github.com/crossprism/lrplugin", "position": "230.00;921.00", "size": "276;19", "children": []}]}]}, {"name": "Operations", "role": "AXHeading", "description": "", "role_description": "heading", "value": 1, "position": "61.00;966.00", "size": "503;52", "children": [{"name": "", "role": "AXStaticText", "description": "", "role_description": "text", "value": "Operations", "position": "61.00;967.00", "size": "162;39", "children": []}]}, {"name": "", "role": "AXLink", "description": "Permalink: Operations", "role_description": "link", "value": "", "position": "33.00;973.00", "size": "28;29", "children": []}, {"name": "", "role": "AXList", "description": "", "role_description": "content list", "value": "", "position": "61.00;1033.00", "size": "503;413", "children": [{"name": "", "role": "AXGroup", "description": "", "role_description": "group", "value": "", "position": "93.00;1033.00", "size": "471;49", "children": [{"name": "", "role": "AXListMarker", "description": "", "role_description": "list marker", "value": "•", "position": "75.00;1036.00", "size": "7;19", "children": []}, {"name": "", "role": "AXStaticText", "description": "", "role_description": "text", "value": "classify", "position": "93.00;1036.00", "size": "55;19", "children": []}, {"name": "", "role": "AXList", "description": "", "role_description": "content list", "value": "", "position": "93.00;1057.00", "size": "471;25", "children": [{"name": "", "role": "AXGroup", "description": "", "role_description": "group", "value": "", "position": "125.00;1057.00", "size": "439;25", "children": [{"name": "", "role": "AXListMarker", "description": "", "role_description": "list marker", "value": "◦", "position": "107.00;1060.00", "size": "7;19", "children": []}, {"name": "", "role": "AXStaticText", "description": "", "role_description": "text", "value": "Execute classification operations against images or features", "position": "125.00;1060.00", "size": "433;19", "children": []}]}]}]}, {"name": "", "role": "AXGroup", "description": "", "role_description": "group", "value": "", "position": "93.00;1085.00", "size": "471;49", "children": [{"name": "", "role": "AXListMarker", "description": "", "role_description": "list marker", "value": "•", "position": "75.00;1088.00", "size": "7;19", "children": []}, {"name": "", "role": "AXStaticText", "description": "", "role_description": "text", "value": "extract", "position": "93.00;1088.00", "size": "51;19", "children": []}, {"name": "", "role": "AXList", "description": "", "role_description": "content list", "value": "", "position": "93.00;1109.00", "size": "471;25", "children": [{"name": "", "role": "AXGroup", "description": "", "role_description": "group", "value": "", "position": "125.00;1109.00", "size": "439;25", "children": [{"name": "", "role": "AXListMarker", "description": "", "role_description": "list marker", "value": "◦", "position": "107.00;1112.00", "size": "7;19", "children": []}, {"name": "", "role": "AXStaticText", "description": "", "role_description": "text", "value": "Obtain features/embeddings from an image", "position": "125.00;1112.00", "size": "315;19", "children": []}]}]}]}, {"name": "", "role": "AXGroup", "description": "", "role_description": "group", "value": "", "position": "93.00;1137.00", "size": "471;49", "children": [{"name": "", "role": "AXListMarker", "description": "", "role_description": "list marker", "value": "•", "position": "75.00;1140.00", "size": "7;19", "children": []}, {"name": "", "role": "AXStaticText", "description": "", "role_description": "text", "value": "train", "position": "93.00;1140.00", "size": "33;19", "children": []}, {"name": "", "role": "AXList", "description": "", "role_description": "content list", "value": "", "position": "93.00;1161.00", "size": "471;25", "children": [{"name": "", "role": "AXGroup", "description": "", "role_description": "group", "value": "", "position": "125.00;1161.00", "size": "439;25", "children": [{"name": "", "role": "AXListMarker", "description": "", "role_description": "list marker", "value": "◦", "position": "107.00;1164.00", "size": "7;19", "children": []}, {"name": "", "role": "AXStaticText", "description": "", "role_description": "text", "value": "Train a trainer with images and labels", "position": "125.00;1164.00", "size": "269;19", "children": []}]}]}]}, {"name": "", "role": "AXGroup", "description": "", "role_description": "group", "value": "", "position": "93.00;1189.00", "size": "471;49", "children": [{"name": "", "role": "AXListMarker", "description": "", "role_description": "list marker", "value": "•", "position": "75.00;1192.00", "size": "7;19", "children": []}, {"name": "", "role": "AXStaticText", "description": "", "role_description": "text", "value": "screener", "position": "93.00;1192.00", "size": "64;19", "children": []}, {"name": "", "role": "AXList", "description": "", "role_description": "content list", "value": "", "position": "93.00;1213.00", "size": "471;25", "children": [{"name": "", "role": "AXGroup", "description": "", "role_description": "group", "value": "", "position": "125.00;1213.00", "size": "439;25", "children": [{"name": "", "role": "AXListMarker", "description": "", "role_description": "list marker", "value": "◦", "position": "107.00;1216.00", "size": "7;19", "children": []}, {"name": "", "role": "AXStaticText", "description": "", "role_description": "text", "value": "Sync images with the screener UI in the app", "position": "125.00;1216.00", "size": "318;19", "children": []}]}]}]}, {"name": "", "role": "AXGroup", "description": "", "role_description": "group", "value": "", "position": "93.00;1241.00", "size": "471;49", "children": [{"name": "", "role": "AXListMarker", "description": "", "role_description": "list marker", "value": "•", "position": "75.00;1244.00", "size": "7;19", "children": []}, {"name": "", "role": "AXStaticText", "description": "", "role_description": "text", "value": "trees", "position": "93.00;1244.00", "size": "37;19", "children": []}, {"name": "", "role": "AXList", "description": "", "role_description": "content list", "value": "", "position": "93.00;1265.00", "size": "471;25", "children": [{"name": "", "role": "AXGroup", "description": "", "role_description": "group", "value": "", "position": "125.00;1265.00", "size": "439;25", "children": [{"name": "", "role": "AXListMarker", "description": "", "role_description": "list marker", "value": "◦", "position": "107.00;1268.00", "size": "7;19", "children": []}, {"name": "", "role": "AXStaticText", "description": "", "role_description": "text", "value": "Get the list of domains/trees", "position": "125.00;1268.00", "size": "205;19", "children": []}]}]}]}, {"name": "", "role": "AXGroup", "description": "", "role_description": "group", "value": "", "position": "93.00;1293.00", "size": "471;49", "children": [{"name": "", "role": "AXListMarker", "description": "", "role_description": "list marker", "value": "•", "position": "75.00;1296.00", "size": "7;19", "children": []}, {"name": "", "role": "AXStaticText", "description": "", "role_description": "text", "value": "trainers", "position": "93.00;1296.00", "size": "55;19", "children": []}, {"name": "", "role": "AXList", "description": "", "role_description": "content list", "value": "", "position": "93.00;1317.00", "size": "471;25", "children": [{"name": "", "role": "AXGroup", "description": "", "role_description": "group", "value": "", "position": "125.00;1317.00", "size": "439;25", "children": [{"name": "", "role": "AXListMarker", "description": "", "role_description": "list marker", "value": "◦", "position": "107.00;1320.00", "size": "7;19", "children": []}, {"name": "", "role": "AXStaticText", "description": "", "role_description": "text", "value": "Get the list of available trainers", "position": "125.00;1320.00", "size": "224;19", "children": []}]}]}]}, {"name": "", "role": "AXGroup", "description": "", "role_description": "group", "value": "", "position": "93.00;1345.00", "size": "471;49", "children": [{"name": "", "role": "AXListMarker", "description": "", "role_description": "list marker", "value": "•", "position": "75.00;1348.00", "size": "7;19", "children": []}, {"name": "", "role": "AXStaticText", "description": "", "role_description": "text", "value": "screeners", "position": "93.00;1348.00", "size": "72;19", "children": []}, {"name": "", "role": "AXList", "description": "", "role_description": "content list", "value": "", "position": "93.00;1369.00", "size": "471;25", "children": [{"name": "", "role": "AXGroup", "description": "", "role_description": "group", "value": "", "position": "125.00;1369.00", "size": "439;25", "children": [{"name": "", "role": "AXListMarker", "description": "", "role_description": "list marker", "value": "◦", "position": "107.00;1372.00", "size": "7;19", "children": []}, {"name": "", "role": "AXStaticText", "description": "", "role_description": "text", "value": "Get the list of screeners", "position": "125.00;1372.00", "size": "174;19", "children": []}]}]}]}, {"name": "", "role": "AXGroup", "description": "", "role_description": "group", "value": "", "position": "93.00;1397.00", "size": "471;49", "children": [{"name": "", "role": "AXListMarker", "description": "", "role_description": "list marker", "value": "•", "position": "75.00;1400.00", "size": "7;19", "children": []}, {"name": "", "role": "AXStaticText", "description": "", "role_description": "text", "value": "status", "position": "93.00;1400.00", "size": "45;19", "children": []}, {"name": "", "role": "AXList", "description": "", "role_description": "content list", "value": "", "position": "93.00;1421.00", "size": "471;25", "children": [{"name": "", "role": "AXGroup", "description": "", "role_description": "group", "value": "", "position": "125.00;1421.00", "size": "439;25", "children": [{"name": "", "role": "AXListMarker", "description": "", "role_description": "list marker", "value": "◦", "position": "107.00;1424.00", "size": "7;19", "children": []}, {"name": "", "role": "AXStaticText", "description": "", "role_description": "text", "value": "Check the server availability", "position": "125.00;1424.00", "size": "203;19", "children": []}]}]}]}]}]}, {"name": "", "role": "AXGroup", "description": "", "role_description": "group", "value": "", "position": "28.00;1530.00", "size": "569;33", "children": []}, {"name": "Releases", "role": "AXHeading", "description": "", "role_description": "heading", "value": 2, "position": "28.00;1579.00", "size": "569;25", "children": [{"name": "Releases", "role": "AXLink", "description": "", "role_description": "link", "value": "", "position": "28.00;1582.00", "size": "68;19", "children": [{"name": "", "role": "AXStaticText", "description": "", "role_description": "text", "value": "Releases", "position": "28.00;1582.00", "size": "68;19", "children": []}]}]}, {"name": "", "role": "AXGroup", "description": "", "role_description": "group", "value": "", "position": "28.00;1619.00", "size": "569;19", "children": [{"name": "", "role": "AXStaticText", "description": "", "role_description": "text", "value": "No releases published", "position": "28.00;1620.00", "size": "126;16", "children": []}]}, {"name": "Packages", "role": "AXHeading", "description": "", "role_description": "heading", "value": 2, "position": "28.00;1670.00", "size": "569;25", "children": [{"name": "Packages", "role": "AXLink", "description": "", "role_description": "link", "value": "", "position": "28.00;1670.00", "size": "569;25", "children": [{"name": "", "role": "AXStaticText", "description": "", "role_description": "text", "value": "Packages", "position": "28.00;1673.00", "size": "73;19", "children": []}]}]}, {"name": "", "role": "AXGroup", "description": "", "role_description": "group", "value": "", "position": "28.00;1710.00", "size": "569;19", "children": [{"name": "", "role": "AXStaticText", "description": "", "role_description": "text", "value": "No packages published", "position": "28.00;1711.00", "size": "133;16", "children": []}]}, {"name": "Languages", "role": "AXHeading", "description": "", "role_description": "heading", "value": 2, "position": "28.00;1761.00", "size": "569;25", "children": [{"name": "", "role": "AXStaticText", "description": "", "role_description": "text", "value": "Languages", "position": "28.00;1764.00", "size": "84;19", "children": []}]}, {"name": "", "role": "AXGroup", "description": "Python 100.0", "role_description": "group", "value": "", "position": "28.00;1801.00", "size": "569;9", "children": []}, {"name": "", "role": "AXGroup", "description": "", "role_description": "group", "value": "", "position": "28.00;1817.00", "size": "569;23", "children": [{"name": "", "role": "AXGroup", "description": "", "role_description": "group", "value": "", "position": "28.00;1817.00", "size": "128;21", "children": [{"name": "Python_100.0%", "role": "AXLink", "description": "", "role_description": "link", "value": "", "position": "28.00;1817.00", "size": "112;19", "children": [{"name": "", "role": "AXStaticText", "description": "", "role_description": "text", "value": "Python", "position": "52.00;1818.00", "size": "42;16", "children": []}, {"name": "", "role": "AXStaticText", "description": "", "role_description": "text", "value": "100.0%", "position": "97.00;1818.00", "size": "43;16", "children": []}]}]}]}]}, {"name": "", "role": "AXGroup", "description": "", "role_description": "content information", "value": "", "position": "12.00;1839.00", "size": "601;175", "children": [{"name": "Footer", "role": "AXHeading", "description": "", "role_description": "heading", "value": 2, "position": "52.00;1903.00", "size": "1;2", "children": [{"name": "", "role": "AXStaticText", "description": "", "role_description": "text", "value": "Footer", "position": "52.00;1907.00", "size": "71;29", "children": []}]}, {"name": "", "role": "AXLink", "description": "Homepage", "role_description": "link", "value": "", "position": "239.00;1947.00", "size": "25;27", "children": []}, {"name": "", "role": "AXStaticText", "description": "", "role_description": "text", "value": "© 2024 GitHub, Inc.", "position": "271.00;1952.00", "size": "115;16", "children": []}, {"name": "", "role": "AXGroup", "description": "Footer", "role_description": "navigation", "value": "", "position": "52.00;1903.00", "size": "521;45", "children": [{"name": "Footer_navigation", "role": "AXHeading", "description": "", "role_description": "heading", "value": 3, "position": "52.00;1903.00", "size": "1;2", "children": [{"name": "", "role": "AXStaticText", "description": "", "role_description": "text", "value": "Footer navigation", "position": "52.00;1906.00", "size": "96;54", "children": []}]}, {"name": "", "role": "AXList", "description": "Footer navigation", "role_description": "content list", "value": "", "position": "52.00;1903.00", "size": "521;37", "children": [{"name": "", "role": "AXGroup", "description": "", "role_description": "group", "value": "", "position": "102.00;1903.00", "size": "35;19", "children": [{"name": "Terms", "role": "AXLink", "description": "", "role_description": "link", "value": "", "position": "102.00;1904.00", "size": "35;16", "children": [{"name": "", "role": "AXStaticText", "description": "", "role_description": "text", "value": "Terms", "position": "102.00;1904.00", "size": "36;16", "children": []}]}]}, {"name": "", "role": "AXGroup", "description": "", "role_description": "group", "value": "", "position": "153.00;1903.00", "size": "42;19", "children": [{"name": "Privacy", "role": "AXLink", "description": "", "role_description": "link", "value": "", "position": "153.00;1904.00", "size": "42;16", "children": [{"name": "", "role": "AXStaticText", "description": "", "role_description": "text", "value": "Privacy", "position": "153.00;1904.00", "size": "42;16", "children": []}]}]}, {"name": "", "role": "AXGroup", "description": "", "role_description": "group", "value": "", "position": "210.00;1903.00", "size": "47;19", "children": [{"name": "Security", "role": "AXLink", "description": "", "role_description": "link", "value": "", "position": "210.00;1904.00", "size": "47;16", "children": [{"name": "", "role": "AXStaticText", "description": "", "role_description": "text", "value": "Security", "position": "210.00;1904.00", "size": "47;16", "children": []}]}]}, {"name": "", "role": "AXGroup", "description": "", "role_description": "group", "value": "", "position": "272.00;1903.00", "size": "38;19", "children": [{"name": "Status", "role": "AXLink", "description": "", "role_description": "link", "value": "", "position": "272.00;1904.00", "size": "38;16", "children": [{"name": "", "role": "AXStaticText", "description": "", "role_description": "text", "value": "Status", "position": "272.00;1904.00", "size": "38;16", "children": []}]}]}, {"name": "", "role": "AXGroup", "description": "", "role_description": "group", "value": "", "position": "325.00;1903.00", "size": "30;19", "children": [{"name": "Docs", "role": "AXLink", "description": "", "role_description": "link", "value": "", "position": "325.00;1904.00", "size": "30;16", "children": [{"name": "", "role": "AXStaticText", "description": "", "role_description": "text", "value": "Docs", "position": "325.00;1904.00", "size": "30;16", "children": []}]}]}, {"name": "", "role": "AXGroup", "description": "", "role_description": "group", "value": "", "position": "370.00;1903.00", "size": "46;19", "children": [{"name": "Contact", "role": "AXLink", "description": "", "role_description": "link", "value": "", "position": "370.00;1904.00", "size": "46;16", "children": [{"name": "", "role": "AXStaticText", "description": "", "role_description": "text", "value": "Contact", "position": "370.00;1904.00", "size": "45;16", "children": []}]}]}, {"name": "", "role": "AXGroup", "description": "", "role_description": "group", "value": "", "position": "422.00;1903.00", "size": "93;19", "children": [{"name": "Manage_cookies", "role": "AXButton", "description": "", "role_description": "button", "value": "", "position": "422.00;1903.00", "size": "93;19", "children": []}]}, {"name": "", "role": "AXGroup", "description": "", "role_description": "group", "value": "", "position": "198.00;1921.00", "size": "213;19", "children": [{"name": "Do_not_share_my_personal_information", "role": "AXButton", "description": "", "role_description": "button", "value": "", "position": "198.00;1921.00", "size": "213;19", "children": []}]}]}]}]}, {"name": "", "role": "AXGroup", "description": "", "role_description": "group", "value": "", "position": "12.00;2009.00", "size": "1;2", "children": []}, {"name": "", "role": "AXGroup", "description": "", "role_description": "group", "value": "", "position": "12.00;2009.00", "size": "1;2", "children": []}]}, {"name": "", "role": "AXScrollBar", "description": "", "role_description": "scroll bar", "value": 0.0, "position": "613.00;98.00", "size": "15;370", "children": []}]}]}]}]}, {"name": null, "role": "AXButton", "description": null, "role_description": "close button", "value": null, "position": "7.00;6.00", "size": "14;16", "children": []}, {"name": null, "role": "AXButton", "description": null, "role_description": "full screen button", "value": null, "position": "47.00;6.00", "size": "14;16", "children": [{"name": null, "role": "AXGroup", "description": null, "role_description": "group", "value": null, "position": "47.00;6.00", "size": "14;16", "children": [{"name": null, "role": "AXGroup", "description": null, "role_description": "group", "value": null, "position": "47.00;6.00", "size": "14;16", "children": []}]}]}, {"name": null, "role": "AXButton", "description": null, "role_description": "minimize button", "value": null, "position": "27.00;6.00", "size": "14;16", "children": []}, {"name": null, "role": "AXStaticText", "description": null, "role_description": "text", "value": "Welcome", "position": "288.00;5.00", "size": "64;16", "children": []}]}